Question: I have a list of draggable objects and a droppable target. The view housing the droppable target gets created and rendered when dragging starts. I've attached some images highlighting the desired action to the bottom of the post.
The issue is that jQuery UI appears to have a bug. This post: <URL> seems to corroborate that belief.
I have this code which enables draggable-ness:
'''
this.$el.find('.videoSearchResultItem ').draggable({
helper: function() {
var helper = $('<span>', {
text: VideoSearchResultItems.selected().length
});
return helper;
},
appendTo: 'body',
containment: 'DOM',
zIndex: 1500,
cursorAt: {
right: 20,
bottom: 30
},
start: function (event, ui) {
var draggedVideoId = $(this).data('videoid');
var draggedVideo = VideoSearchResultItems.get(draggedVideoId);
draggedVideo.set('selected', true);
$(ui.helper).addClass("ui-draggable-helper");
}
});
'''
My program has an event listener for a video search result becoming selected. When one becomes selected, the 'AddItems' view renders itself and transitions in.
'''
this.listenTo(VideoSearchResultItems, 'change:selected', function (changedItem, selected) {
if (selected && this.addItemsView === null) {
this.addItemsView = new AddItemsView();
this.$el.append(this.addItemsView.render().el);
this.addItemsView.show();
}
});
'''
AddItemsView initializes droppable during render:
'''
this.$el.find('i.droppable').droppable({
hoverClass: 'icon-drop-hover',
tolerance: 'pointer'
});
'''
Unfortunately, if my draggable is already dragging when the view is rendered -- hoverClass fails as well as the 'over' event.'
I'm wondering if there's any workaround for this? I don't see one.

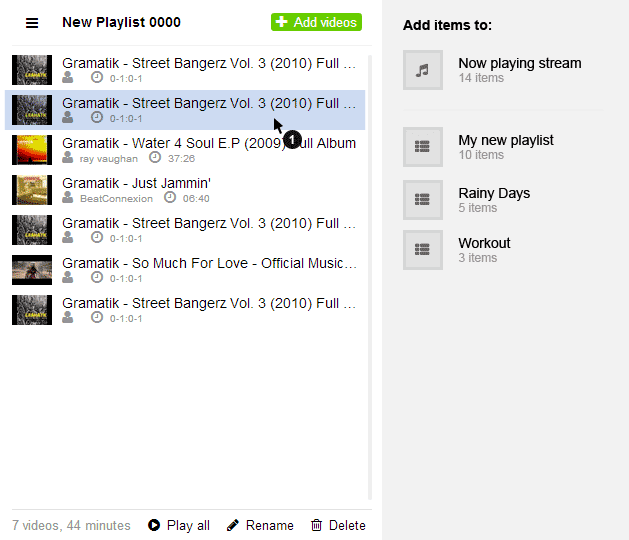
Answer: The solution to this was to set the draggable element's "refreshPositions" option to true. This causes it to inform the droppable even if the droppable is created late.